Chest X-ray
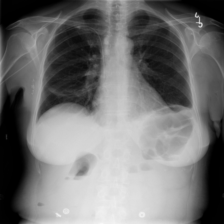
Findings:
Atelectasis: positive
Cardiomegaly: negative
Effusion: positive
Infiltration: negative
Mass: negative
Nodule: negative
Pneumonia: negative
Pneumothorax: negative
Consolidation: negative
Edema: negative
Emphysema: negative
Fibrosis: negative
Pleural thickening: negative
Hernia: negative